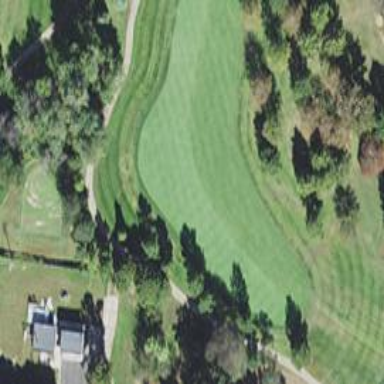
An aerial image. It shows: Golf hole.